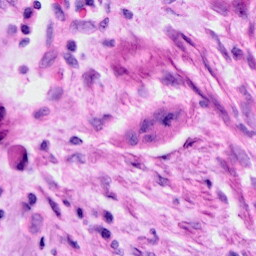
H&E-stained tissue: Cervix